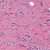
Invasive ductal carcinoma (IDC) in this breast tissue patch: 1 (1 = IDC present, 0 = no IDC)